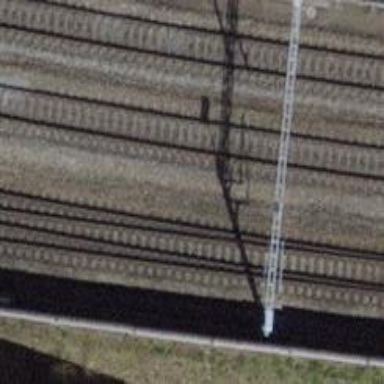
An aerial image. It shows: Railway switch.